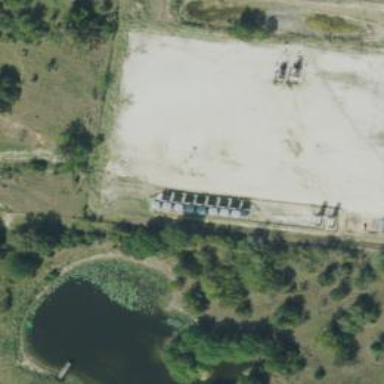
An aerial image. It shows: Storage tank with man-made structure.